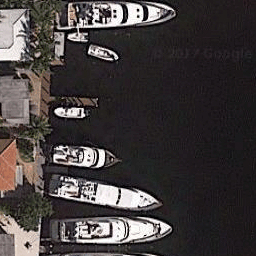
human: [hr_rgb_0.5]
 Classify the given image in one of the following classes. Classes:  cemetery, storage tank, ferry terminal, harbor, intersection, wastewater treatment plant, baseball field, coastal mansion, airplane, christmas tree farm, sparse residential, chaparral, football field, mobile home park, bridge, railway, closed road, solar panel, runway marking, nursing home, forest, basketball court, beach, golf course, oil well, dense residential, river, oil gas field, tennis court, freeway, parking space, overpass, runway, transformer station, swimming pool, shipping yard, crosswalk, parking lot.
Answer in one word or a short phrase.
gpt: harbor